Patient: sex M, age 64
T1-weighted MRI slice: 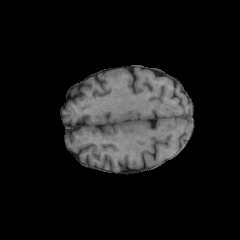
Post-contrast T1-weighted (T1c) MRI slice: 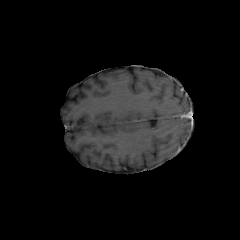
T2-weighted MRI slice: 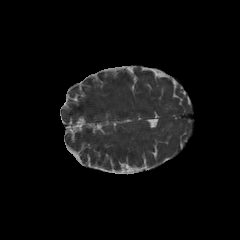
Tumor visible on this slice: no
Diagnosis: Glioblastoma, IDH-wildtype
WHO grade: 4